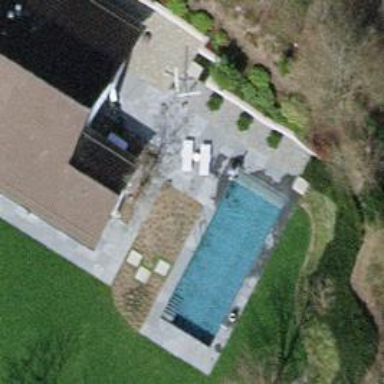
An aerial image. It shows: Swimming pool located in leisure land.